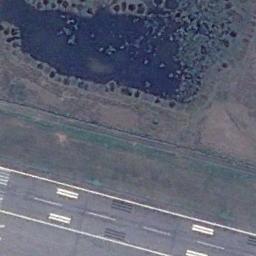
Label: runway